I will show an image sequence of human cooking. I have annotated the images with numbered circles. Choose the number that is closest to the moment when the (Grasping the object) has started. You are a five-time world champion in this game. Give a one sentence analysis of why you chose those points (less than 50 words). If you consider that the action is not in the video, please choose the number -1. Provide your answer at the end in a json file of this format: {"points": []}
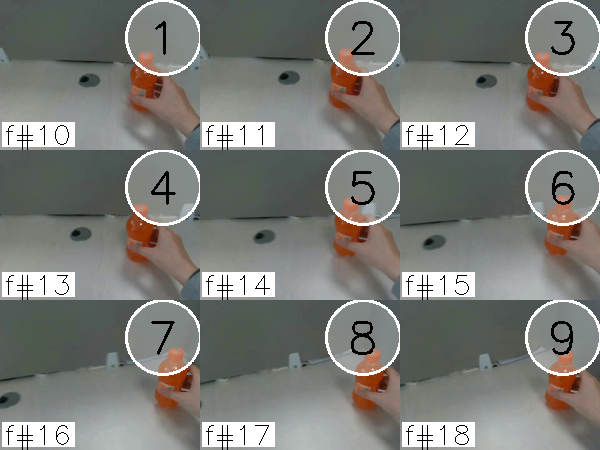
Frame 2 shows the clearest moment of hand-object contact.
{"points": [2]}